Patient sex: F
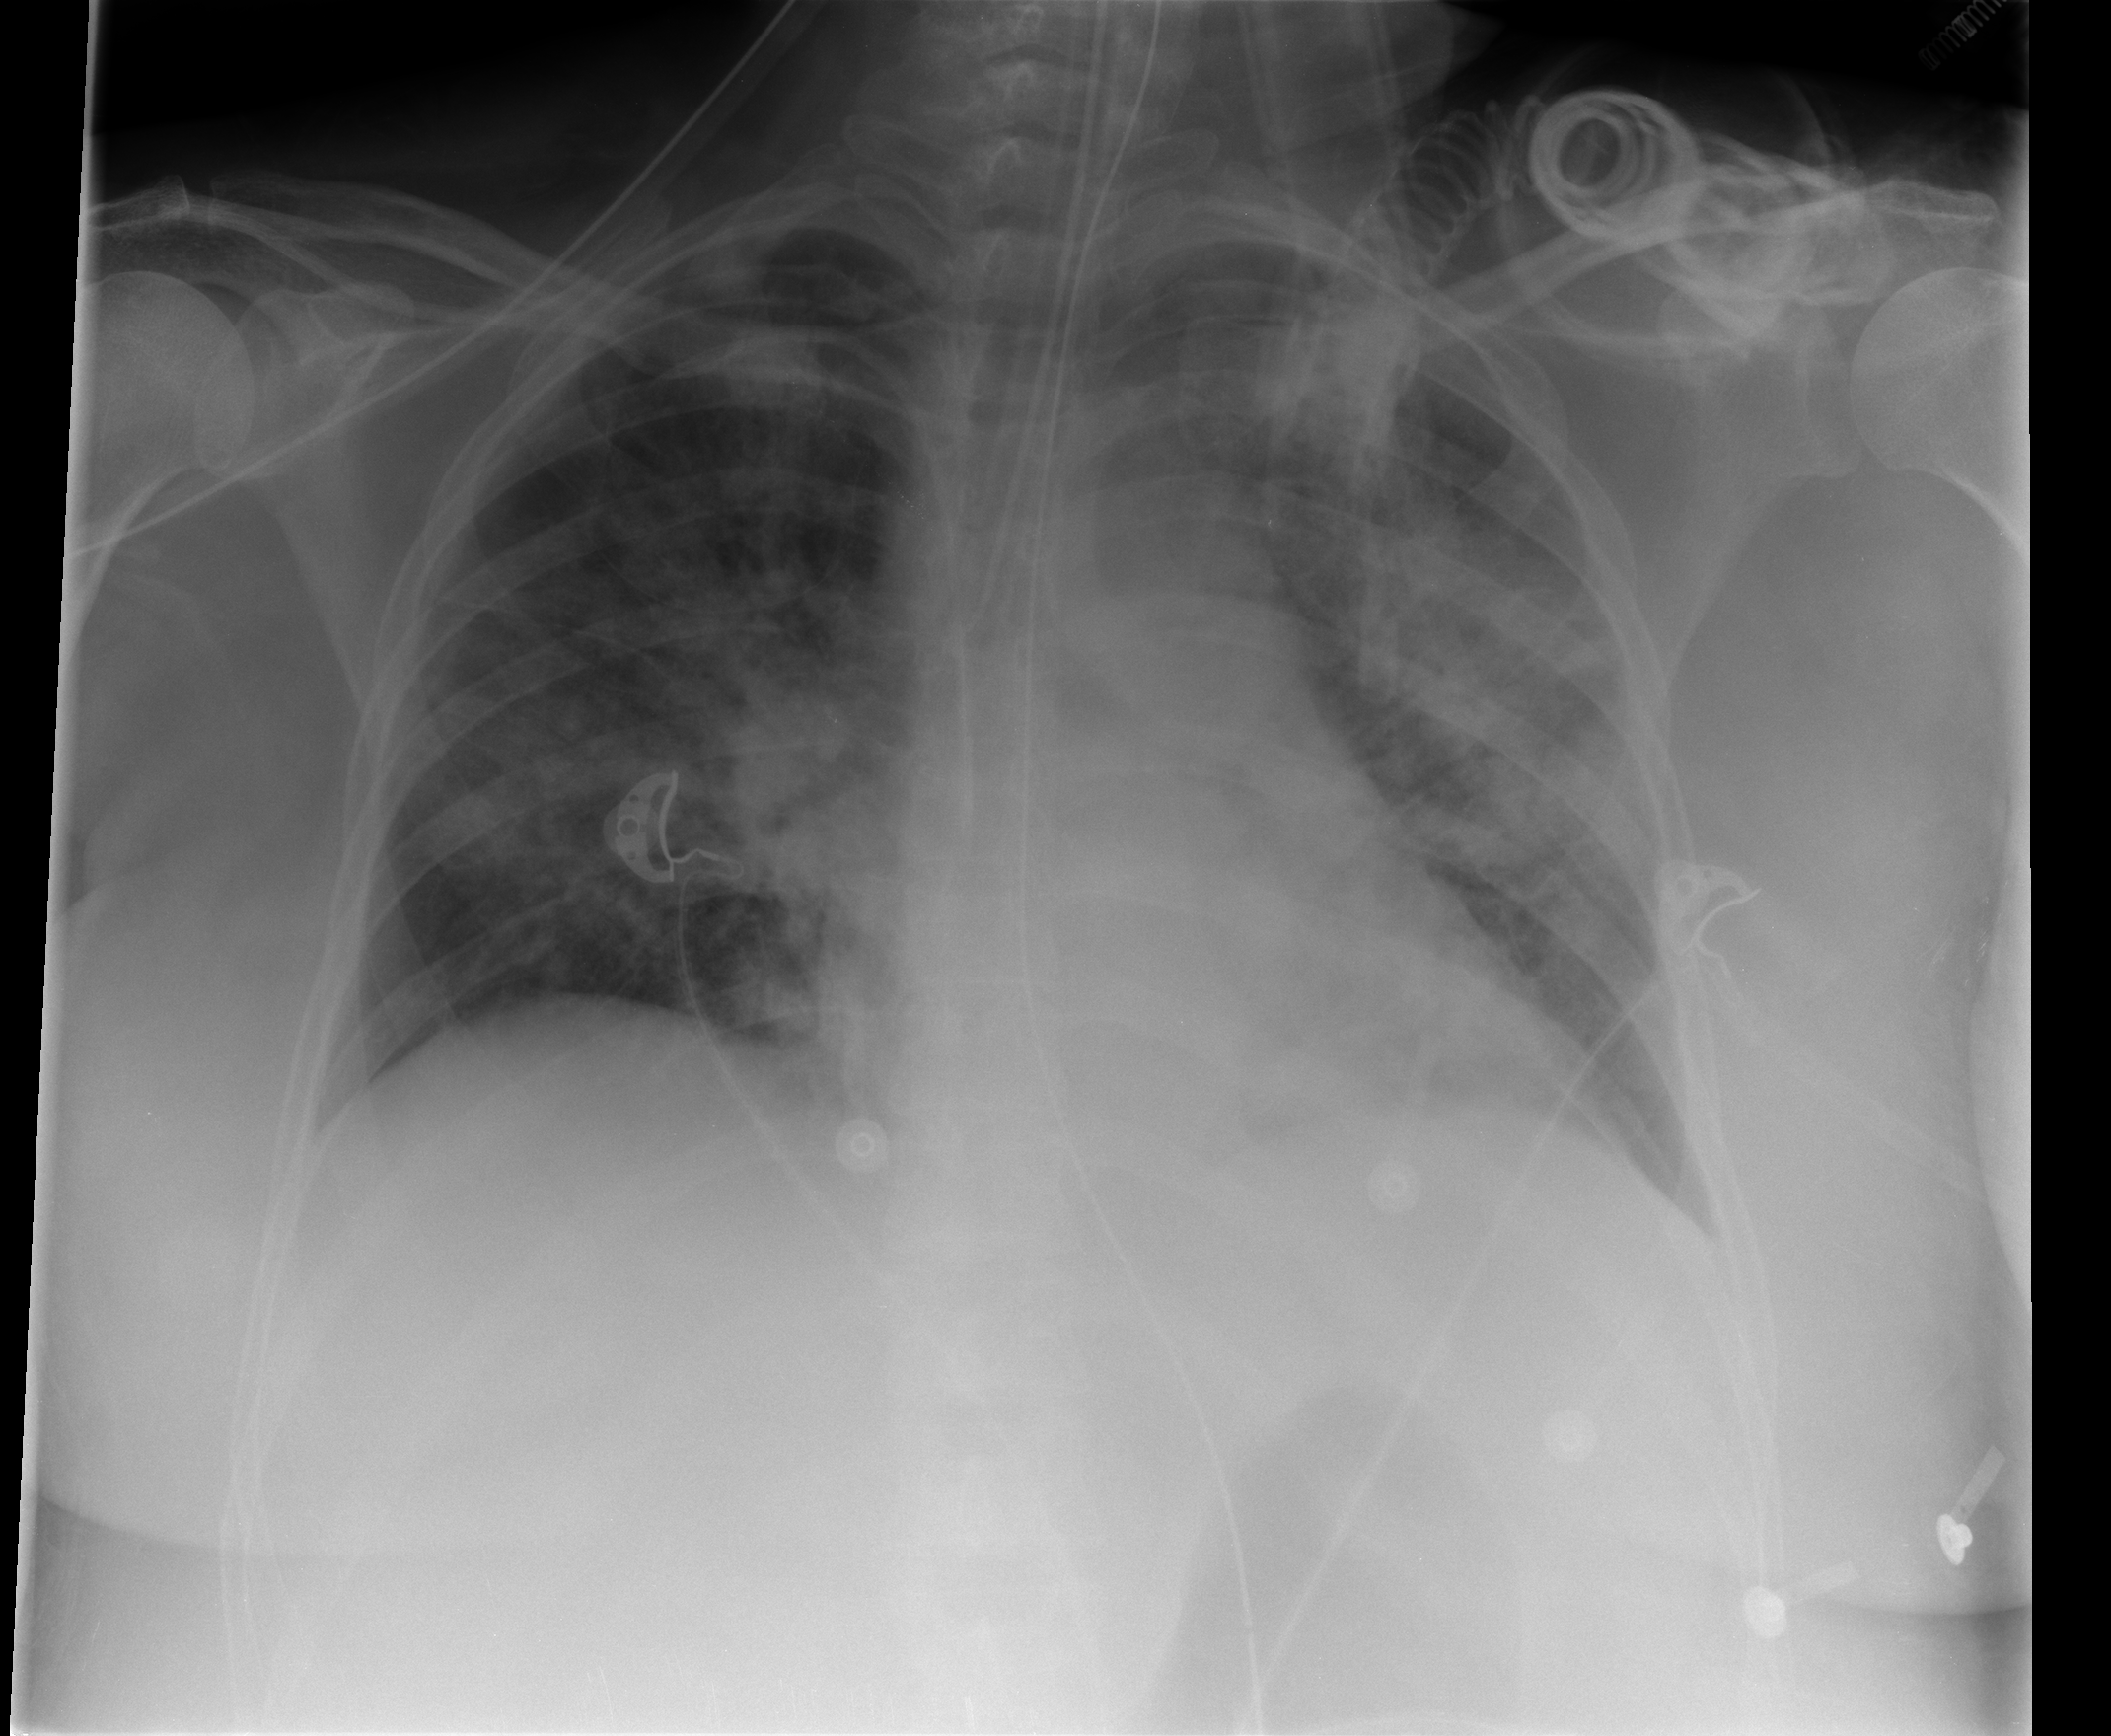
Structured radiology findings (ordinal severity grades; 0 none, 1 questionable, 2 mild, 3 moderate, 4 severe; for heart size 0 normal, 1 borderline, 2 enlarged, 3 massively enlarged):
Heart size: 0
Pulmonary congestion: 2
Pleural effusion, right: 2
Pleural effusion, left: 2
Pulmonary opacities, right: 2
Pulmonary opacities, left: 3
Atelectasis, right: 2
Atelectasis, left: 2